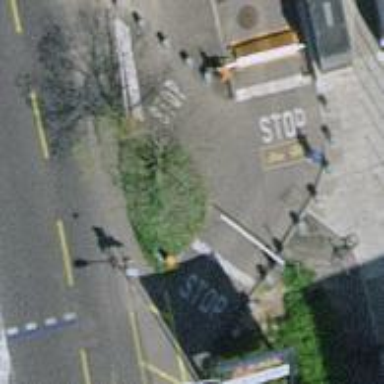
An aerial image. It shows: Lift gate barrier.